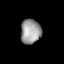
Tissue: lung
Cell type: Endothelial cells
Senescence score: 0.5882
Nuclear area (px): 493
Mean DAPI intensity: 154.107